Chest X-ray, AP view. Patient: 44 years old, sex M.
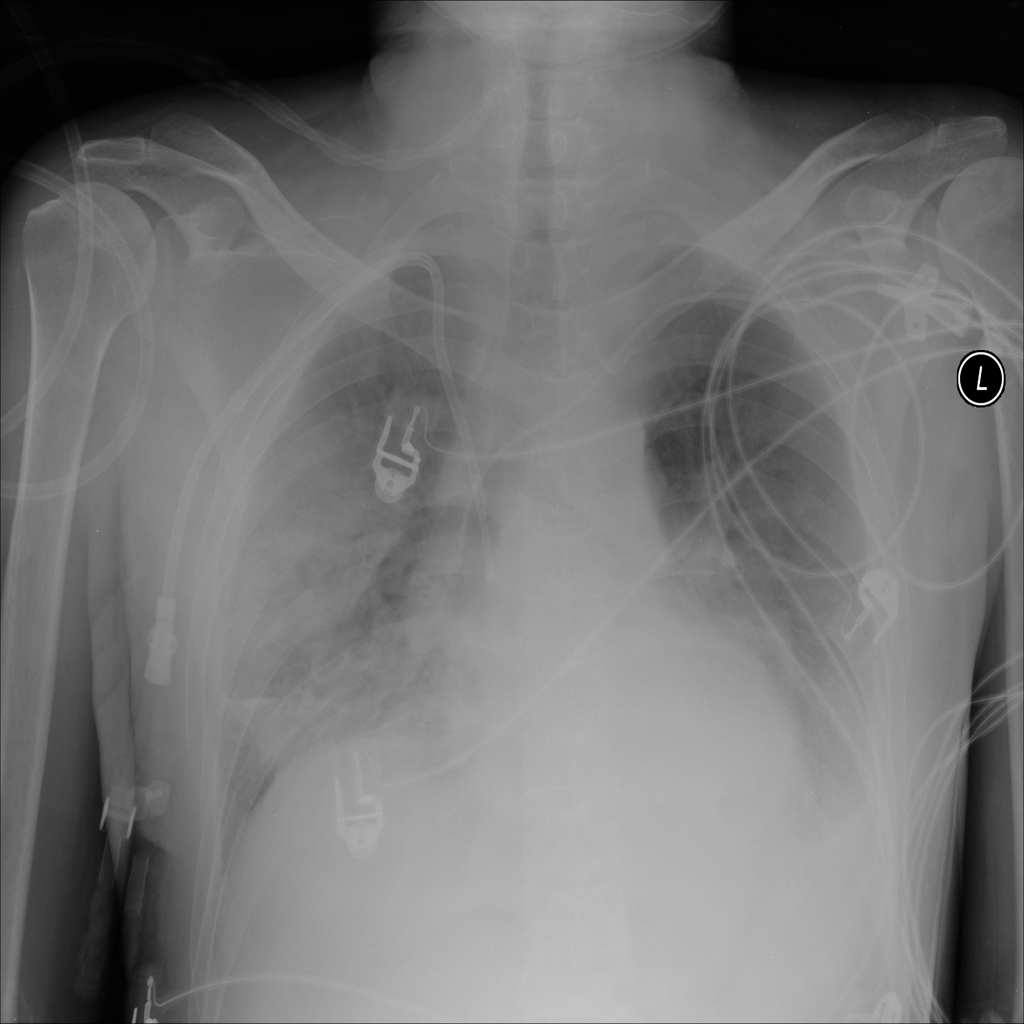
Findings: Atelectasis, Effusion, Infiltration